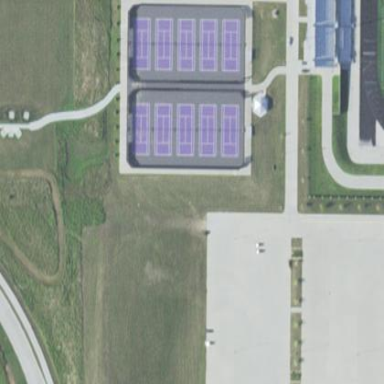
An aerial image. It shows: Tennis sports center enclosed by chain link fence.